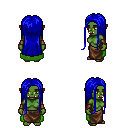
a pixel art fantasy rpg character, female body template, orc, green skin, green cape, robe skirt, blue extra-long hairstyle, leather bracers, four views (front, back, left, right), 2x2 character sprite sheet, small pixel art, hard edges, no anti-aliasing